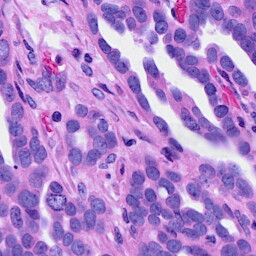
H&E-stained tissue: Ovarian